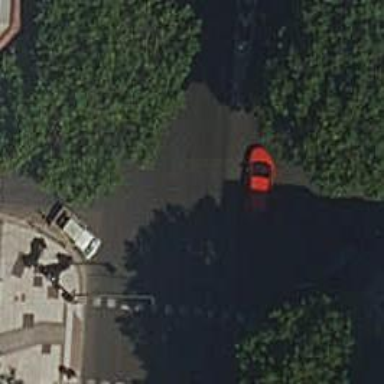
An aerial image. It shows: Road with traffic signals for signaling.